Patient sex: F
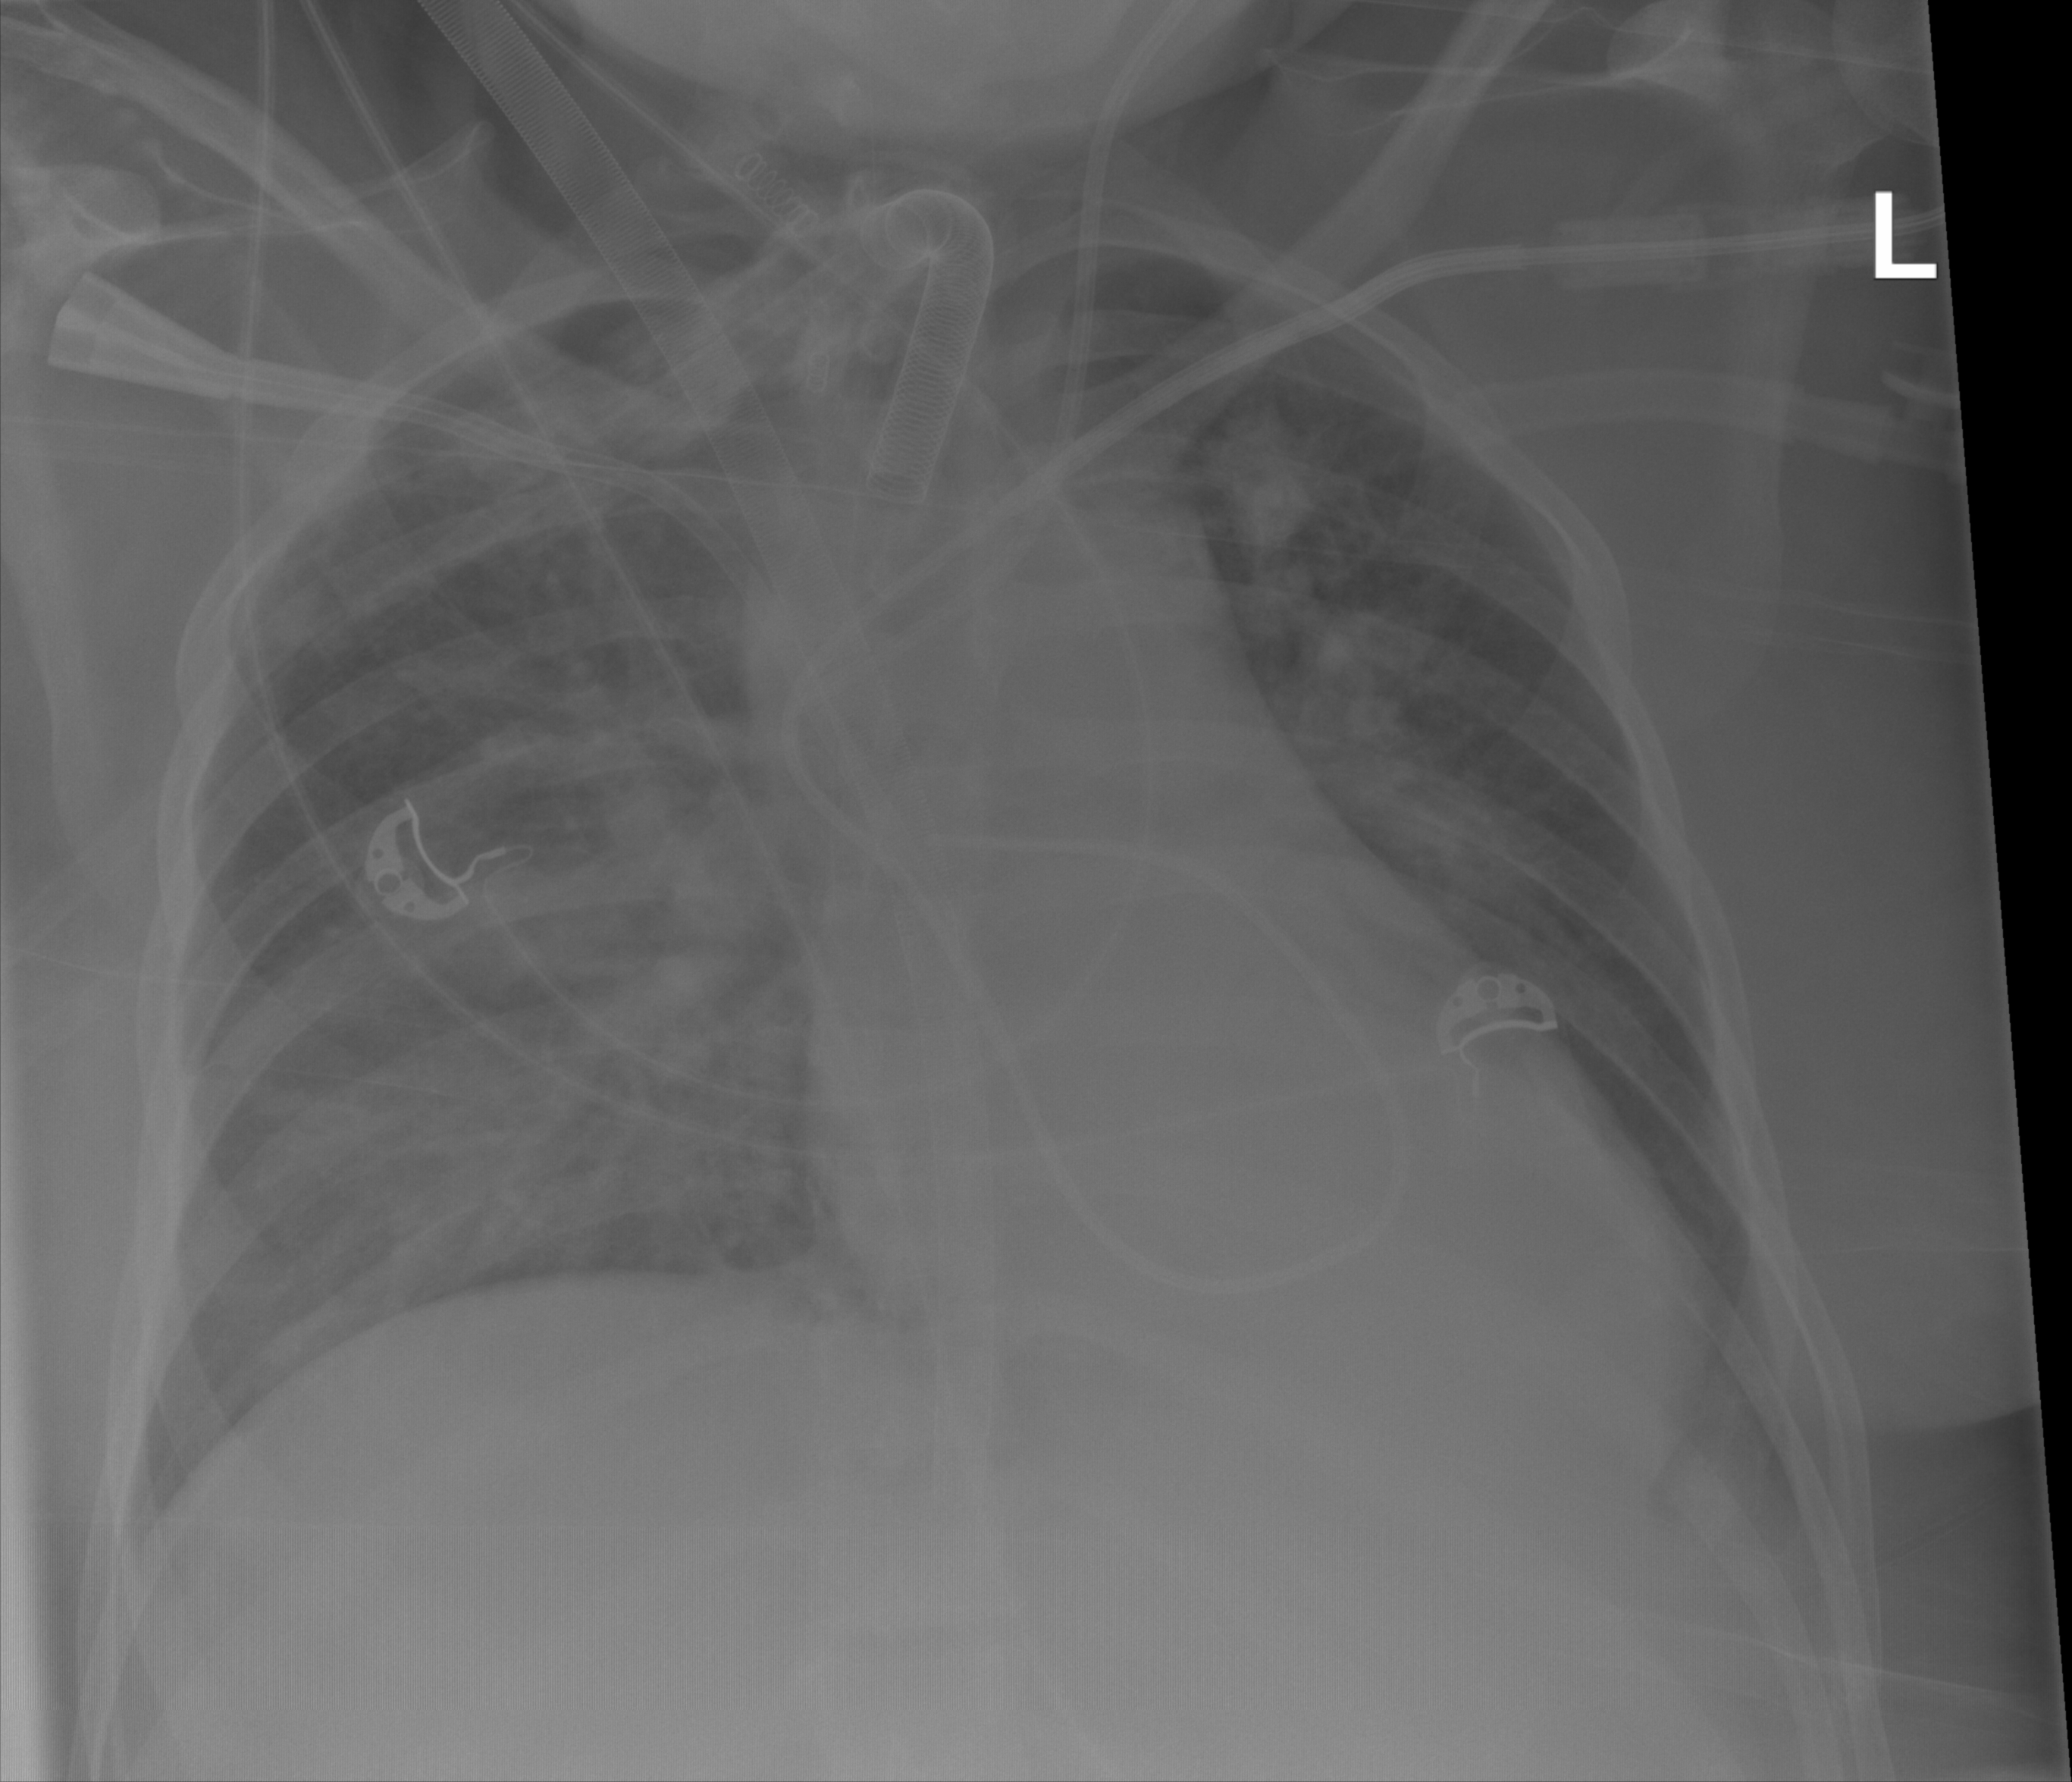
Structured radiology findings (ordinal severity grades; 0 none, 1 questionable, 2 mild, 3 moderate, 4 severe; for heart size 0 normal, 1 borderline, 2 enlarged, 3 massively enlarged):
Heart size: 1
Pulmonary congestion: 2
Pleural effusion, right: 2
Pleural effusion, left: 2
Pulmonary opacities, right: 3
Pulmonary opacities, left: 2
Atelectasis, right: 0
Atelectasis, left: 2